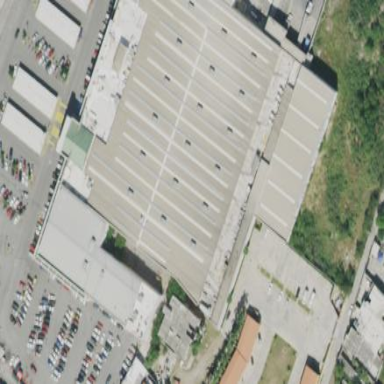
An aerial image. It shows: Mall building.